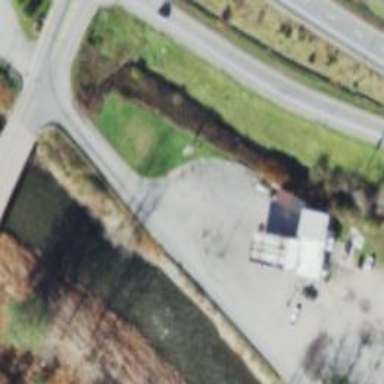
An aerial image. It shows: Convenience shop.